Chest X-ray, PA view. Patient: 60 years old, sex M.
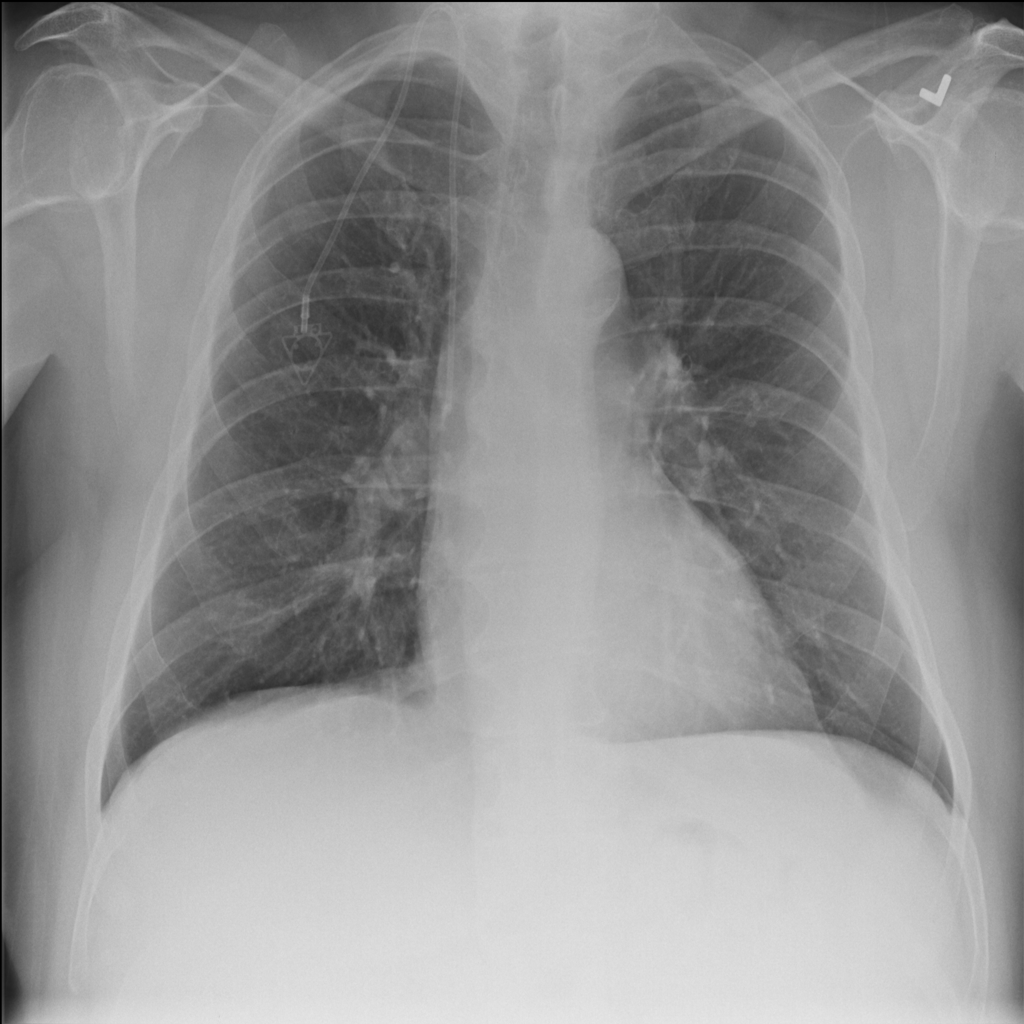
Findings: No Finding